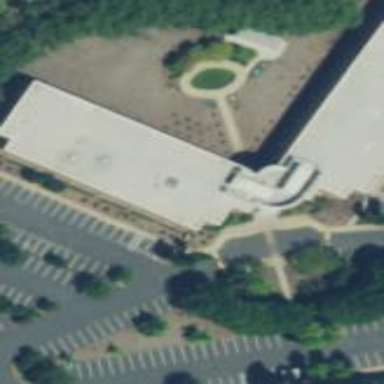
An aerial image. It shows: Commercial building.